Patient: sex F, age 72
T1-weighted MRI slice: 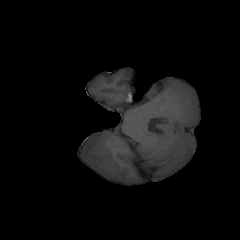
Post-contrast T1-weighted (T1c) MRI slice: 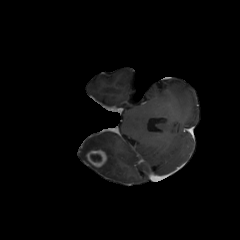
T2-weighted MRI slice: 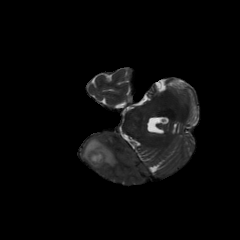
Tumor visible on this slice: yes
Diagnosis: Glioblastoma, IDH-wildtype
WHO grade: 4